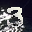
Label: 3